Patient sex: M
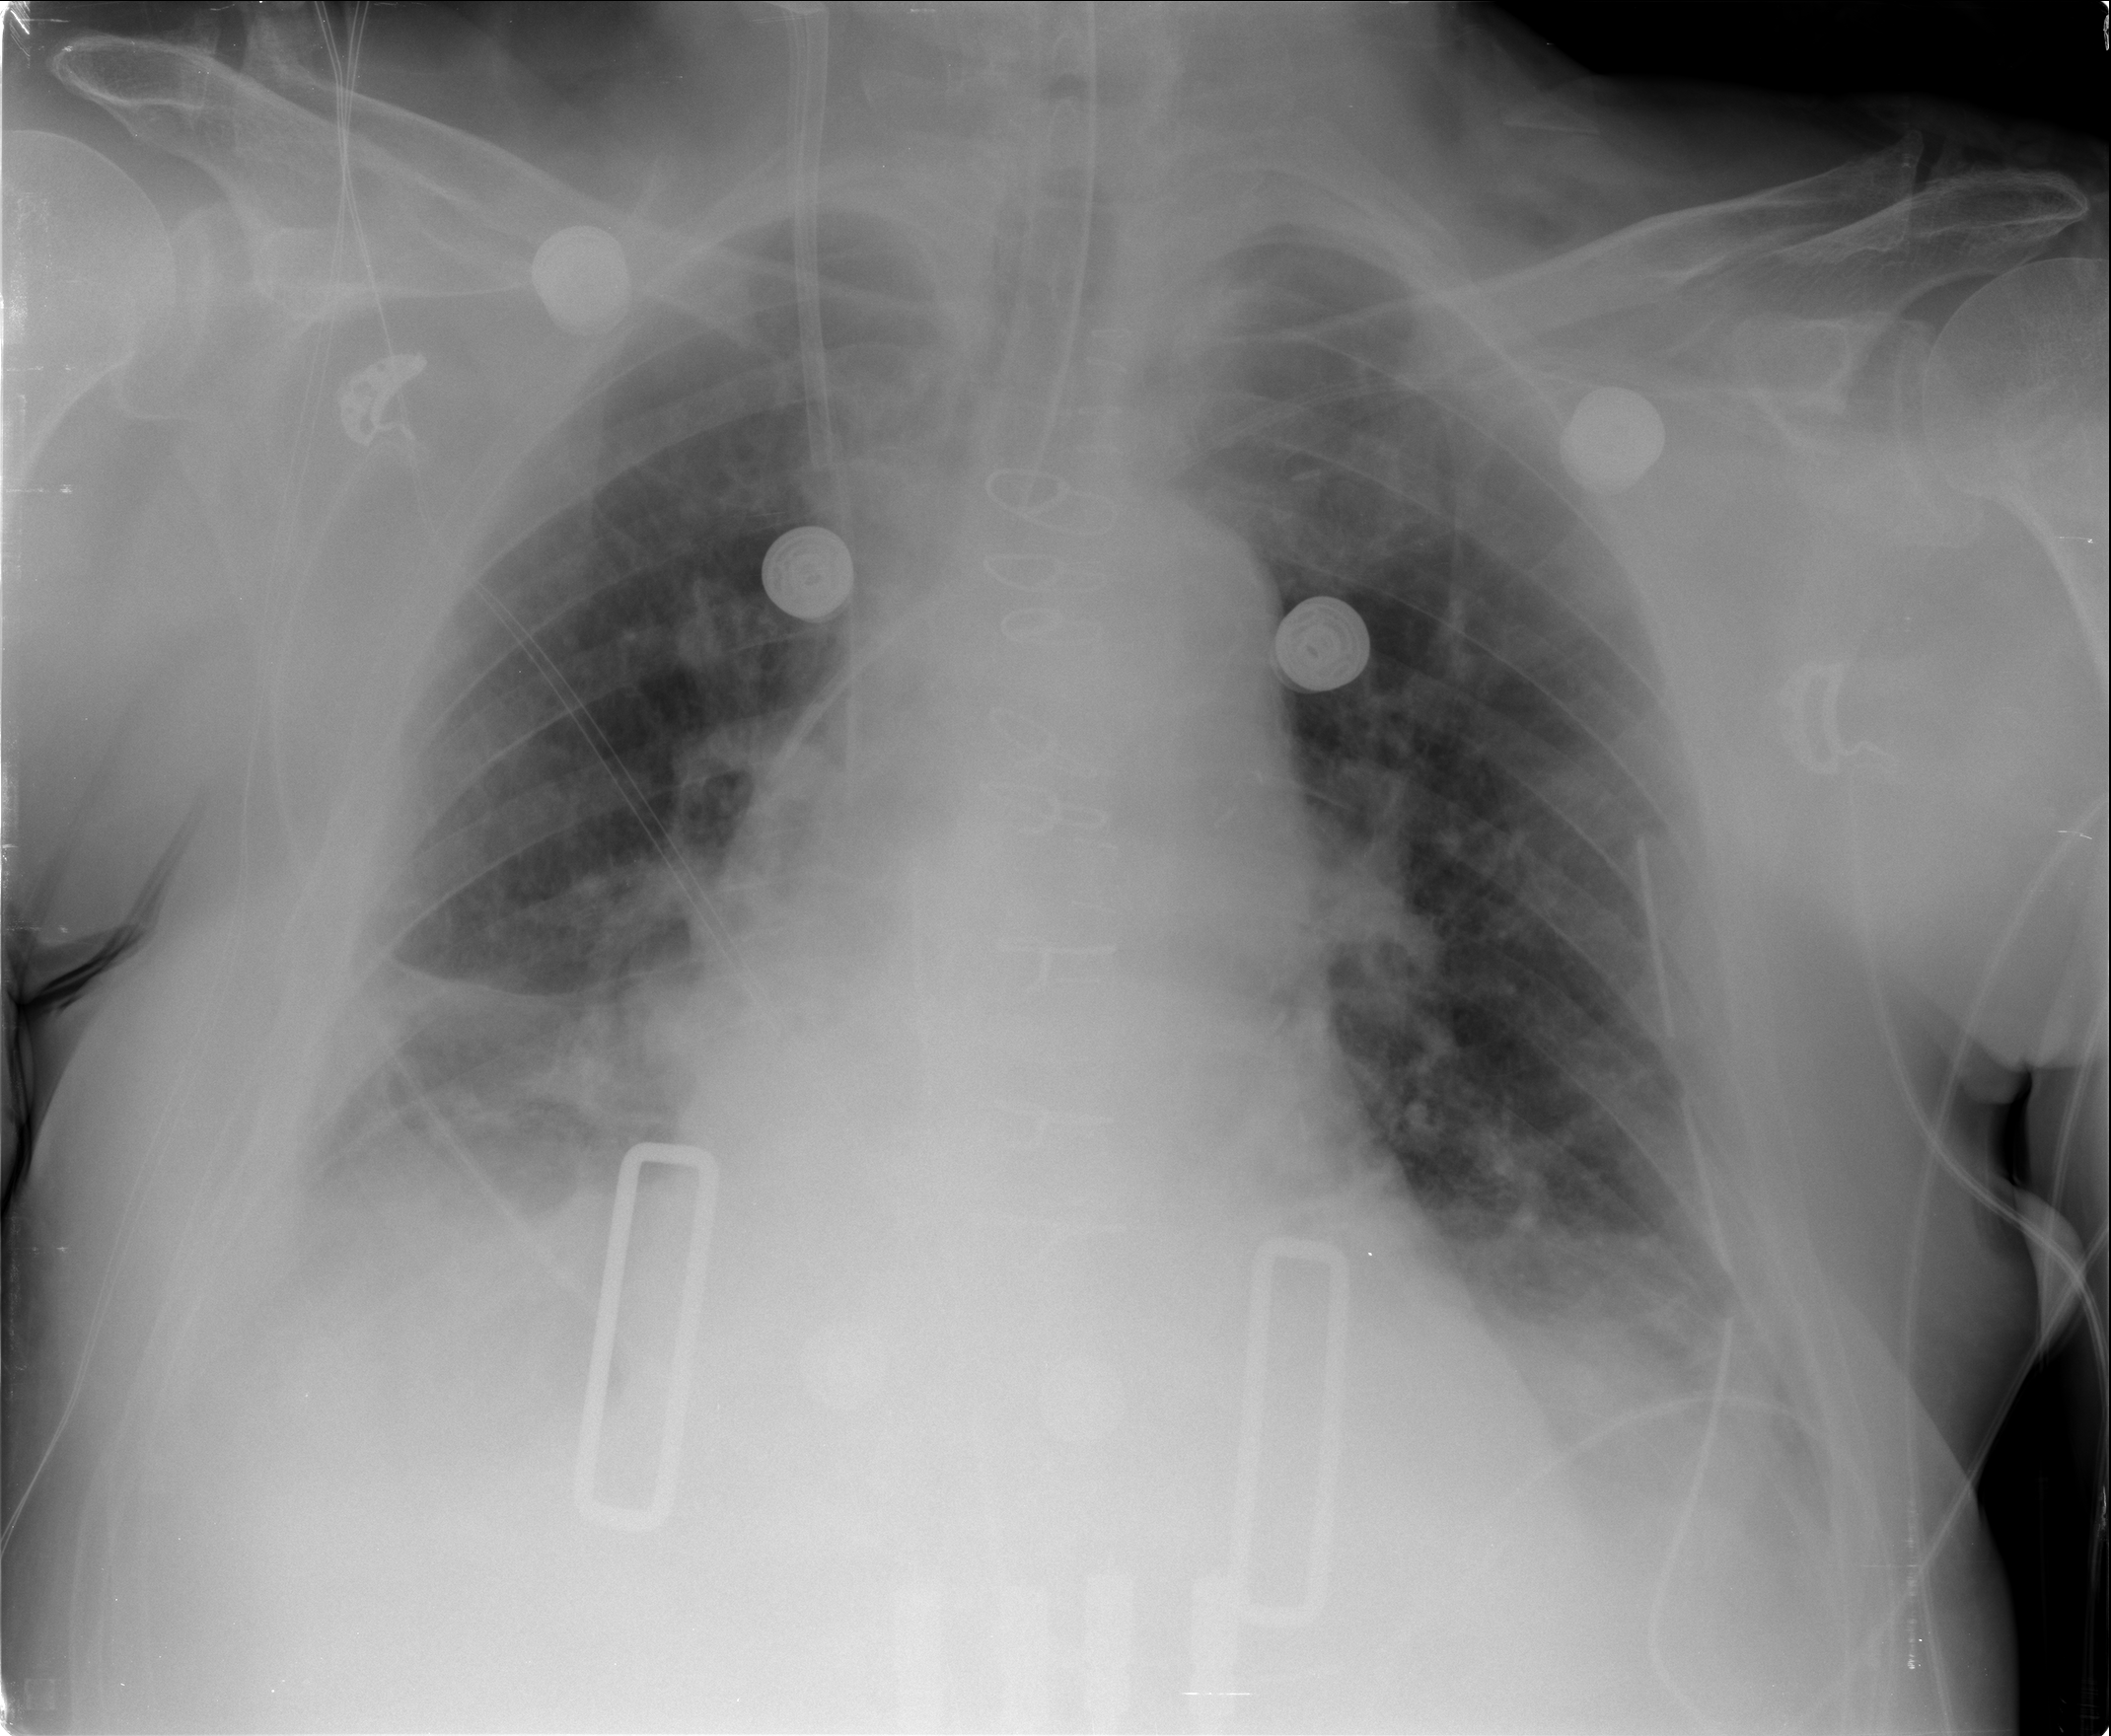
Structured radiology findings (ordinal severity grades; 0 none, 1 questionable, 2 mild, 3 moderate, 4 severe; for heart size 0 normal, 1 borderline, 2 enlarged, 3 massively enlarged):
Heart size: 0
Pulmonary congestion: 2
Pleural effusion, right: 2
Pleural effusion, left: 2
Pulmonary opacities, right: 0
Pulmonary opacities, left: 0
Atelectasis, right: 0
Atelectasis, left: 0